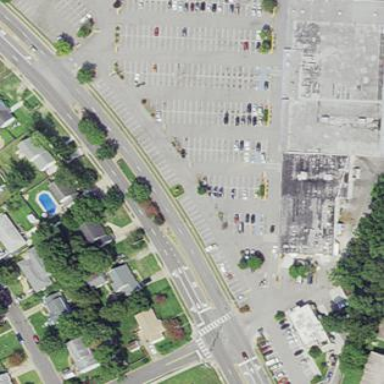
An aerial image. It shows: Retail area.